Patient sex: F
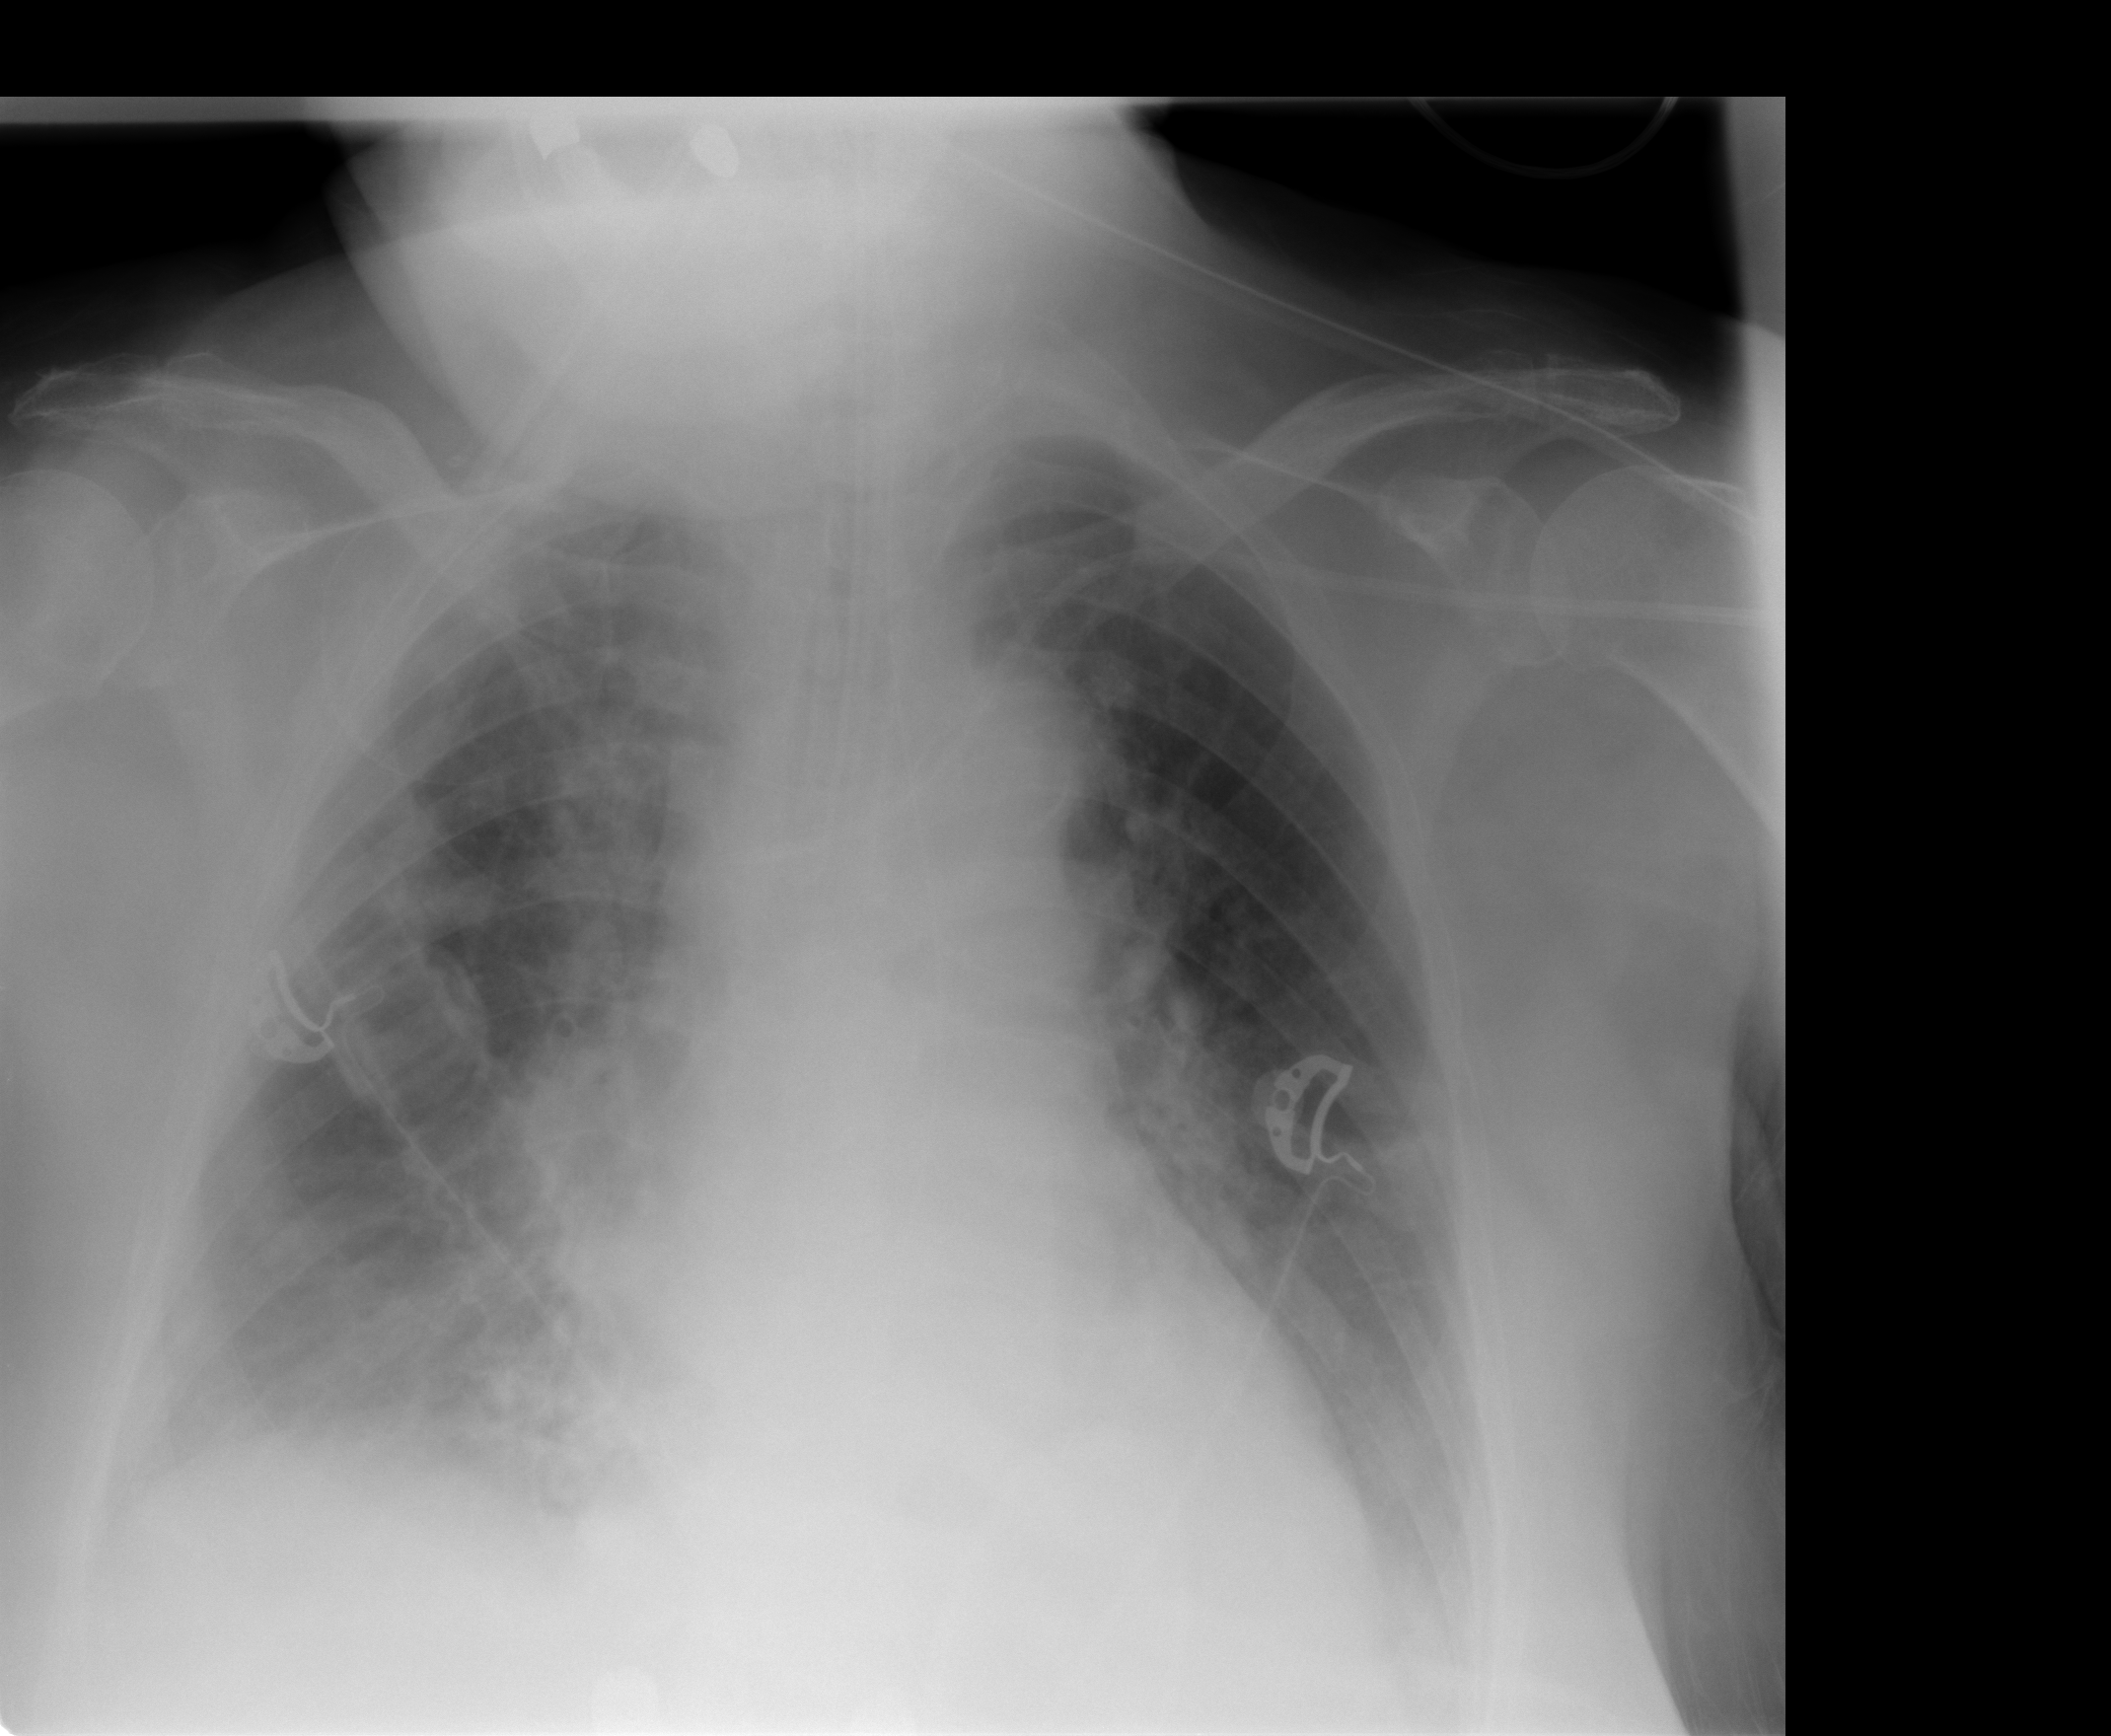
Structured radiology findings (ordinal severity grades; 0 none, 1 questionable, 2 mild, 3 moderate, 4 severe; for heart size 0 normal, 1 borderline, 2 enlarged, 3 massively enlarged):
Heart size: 1
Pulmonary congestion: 2
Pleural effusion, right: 0
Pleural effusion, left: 1
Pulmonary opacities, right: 2
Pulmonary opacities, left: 0
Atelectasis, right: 2
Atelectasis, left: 2